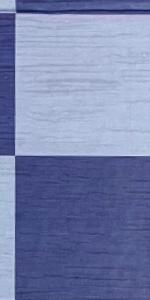
Label: Empty